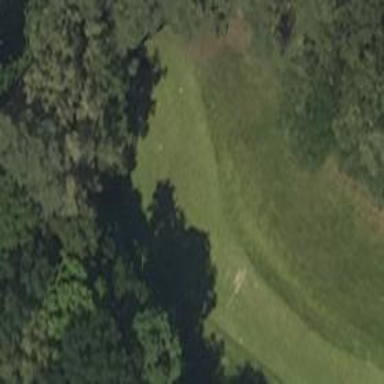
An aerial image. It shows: Golf tee.